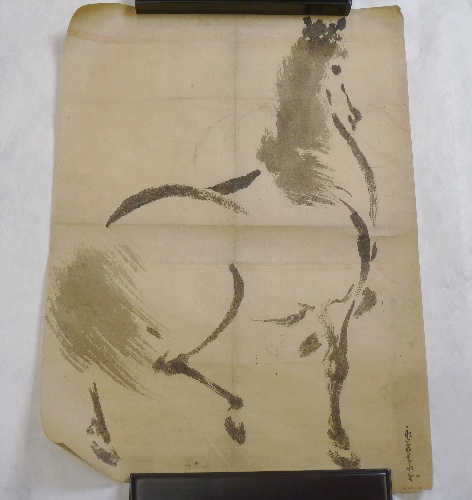
Date: early 19th century
Object type: Drawing
Classification: Paintings
Medium: On paper
Culture: Japan
Period: Edo period (1615–1868)
Dimensions: Image: 21 1/8 × 15 3/8 in. (53.7 × 39.1 cm)
Department: Asian Art
Credit line: Gift of John Achelis, 1907
Accession year: 1907
Repository: Metropolitan Museum of Art, New York, NY
Tags: Horses